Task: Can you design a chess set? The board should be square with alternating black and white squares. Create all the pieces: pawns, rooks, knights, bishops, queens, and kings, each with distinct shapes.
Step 1432:
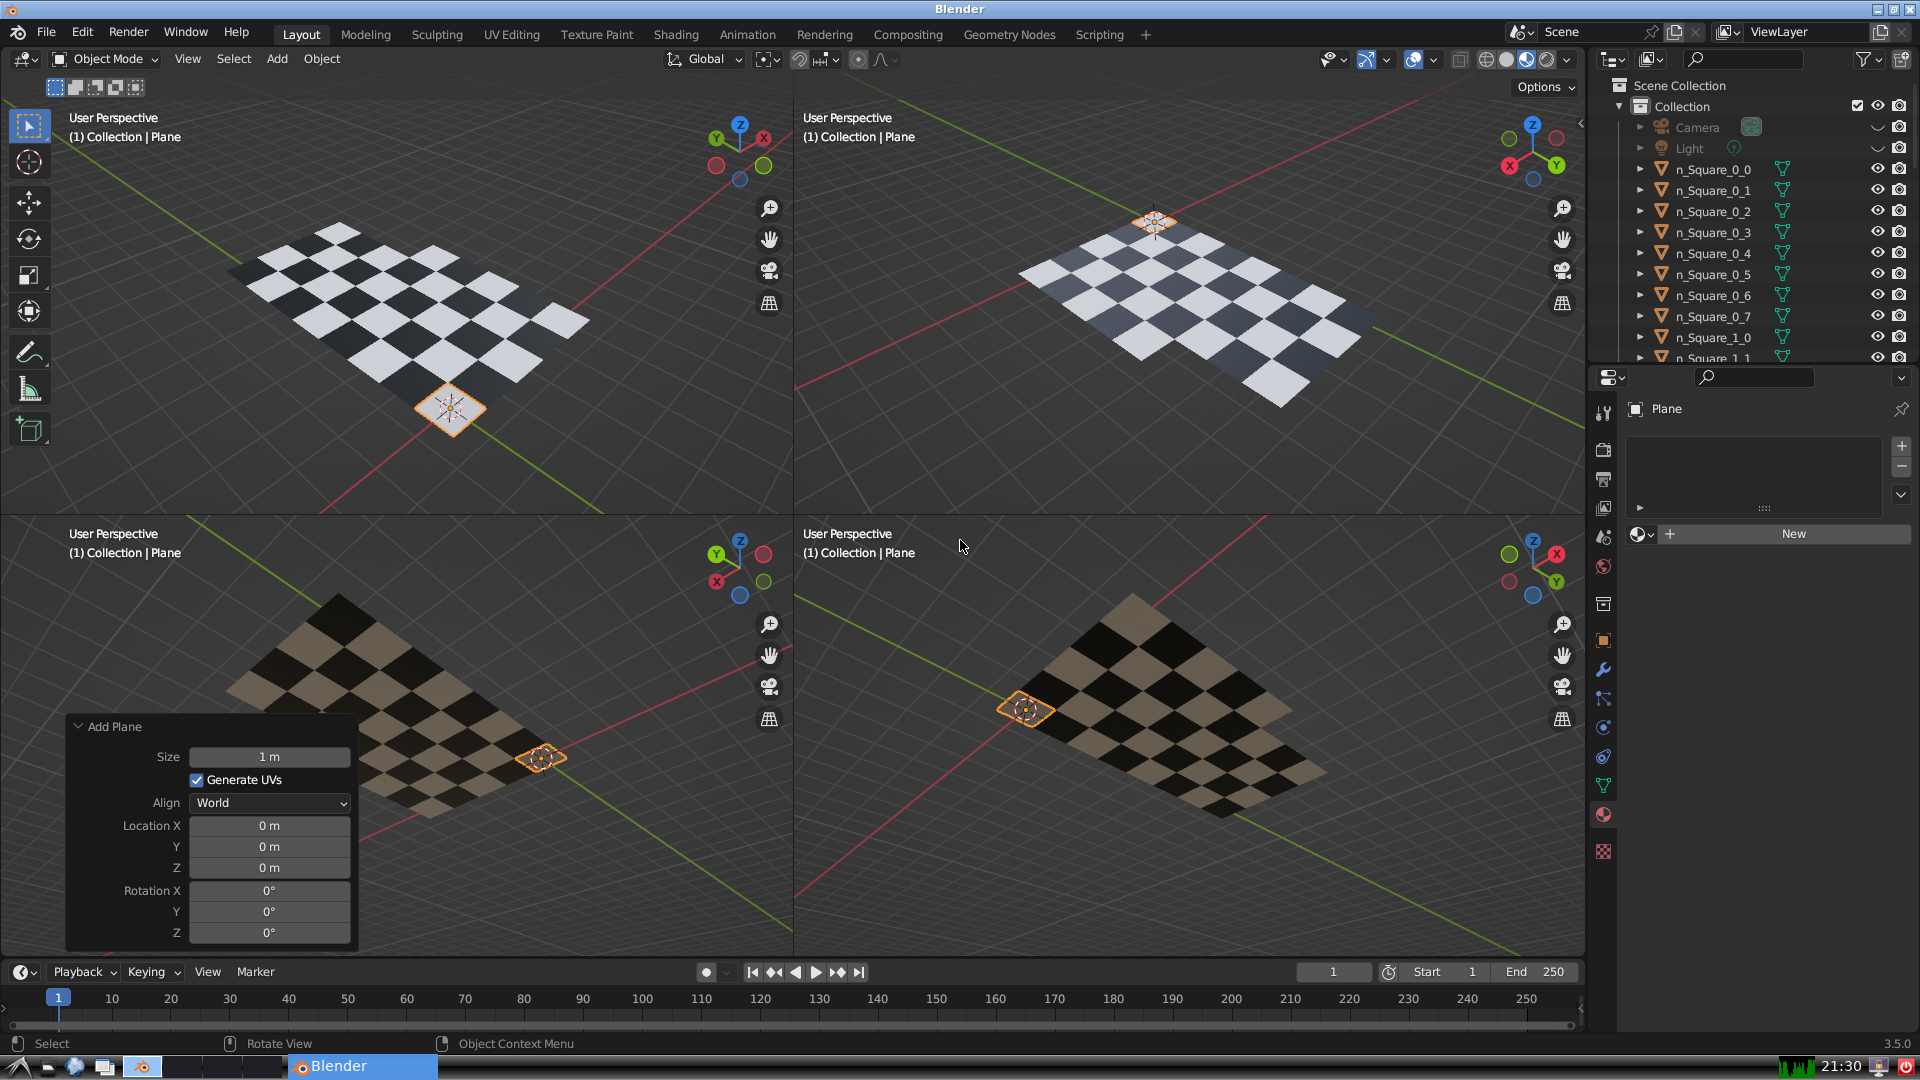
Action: {"key_press": ['Ctrl, Home']}